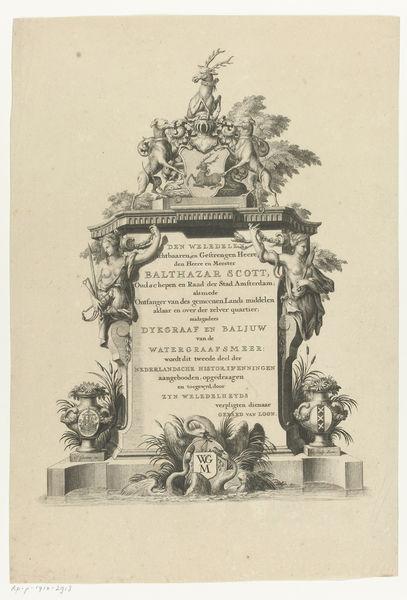
Titel: Monument met opdracht aan Balthazar Scott
Künstler: Jan Goeree
Standort: Amsterdam
Institution: Rijksmuseum
Schlagwörter: mord